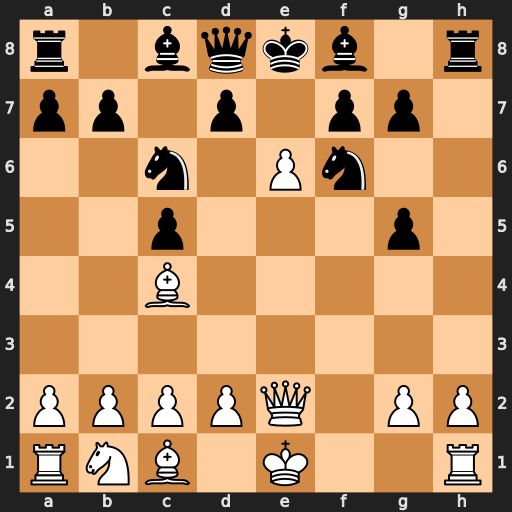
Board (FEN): r1bqkb1r/pp1p1pp1/2n1Pn2/2p3p1/2B5/8/PPPPQ1PP/RNB1K2R
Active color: w
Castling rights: KQkq
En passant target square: -
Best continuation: exf7#